Question: i get this error i dont know why.
i have a function that produce random characters
'''
function randomString($length) {
$len = $length;
$base = 'ABCDEFGHIJKLMNOPQRSTWXYZabcdefghijklmnoprstwxyz123456789';
$max = strlen($base) - 1;
$activatecode = '';
mt_srand((double) microtime() * <PHONE>);
while (strlen($activatecode) < $len + 1)
$activatecode.=$base(mt_rand(0, $max));
return activatecode;
}
'''
and i call this function in
'''
public function kayitBasarili() {
$this->load->view('kayitBasarili');
$username = $this->input->post('username');
$email = $this->input->post('email');
$password = $this->input->post('password');
$data = array();
$data['username'] = $username;
$data['email'] = $email;
$data['password'] = $password;
**$activationCode = $this->randomString(10);**
$this->load->view('kayitBasarili', $data);
$this->kayitmodel->uyeEkle($username, $email, $password,$activationCode);
}
'''
Why i get this error ?

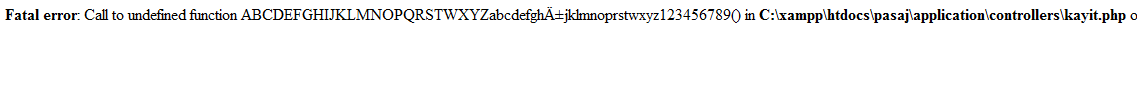
Answer: look at this line:
'''
$activatecode.=$base(mt_rand(0, $max)); // Your calling the string as a function
'''
it should be:
'''
$activatecode.=$base{mt_rand(0, $max)};
'''
or
'''
$activatecode.=$base[mt_rand(0, $max)];
'''